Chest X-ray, PA view. Patient: 44 years old, sex M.
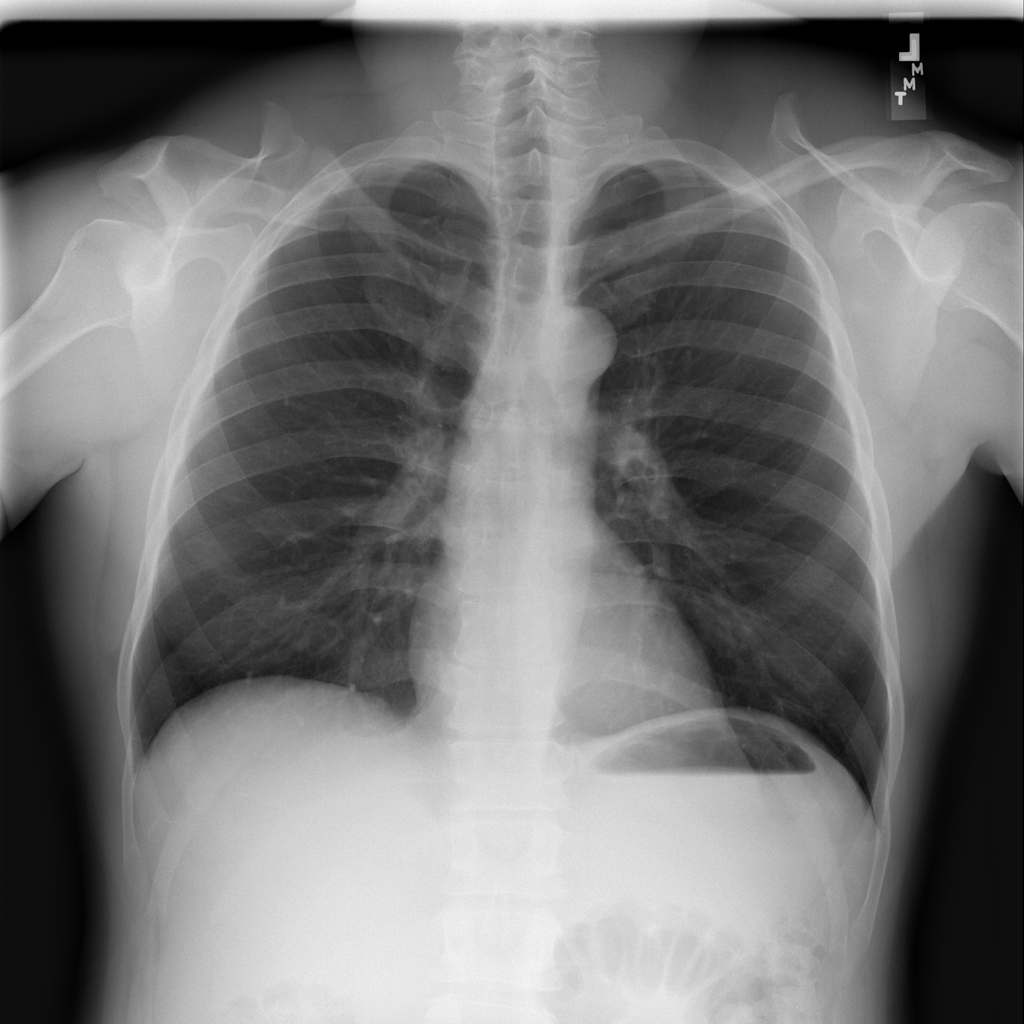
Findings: No Finding